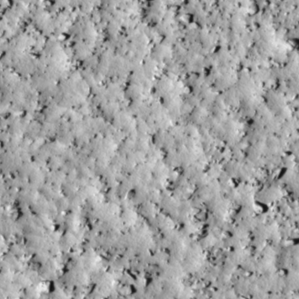
Label: non_frost